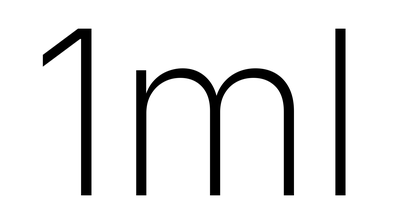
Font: Inter_ExtraLight